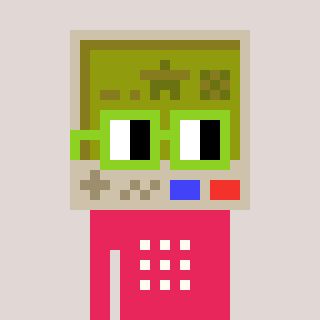
a pixel art character with square light green glasses, a gameboy-shaped head and a redpinkish-colored body on a warm background